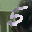
Label: 5